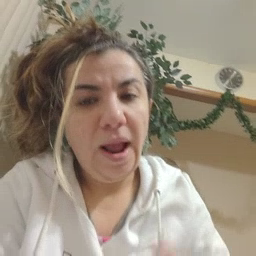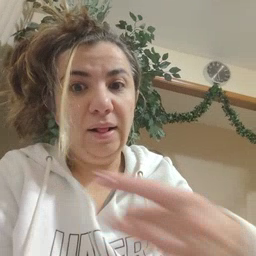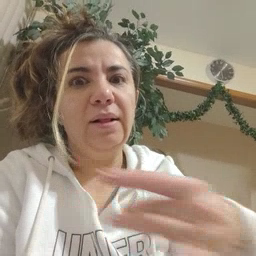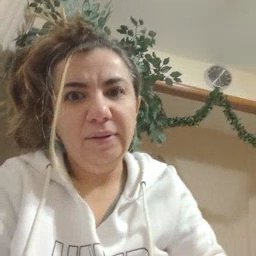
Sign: like